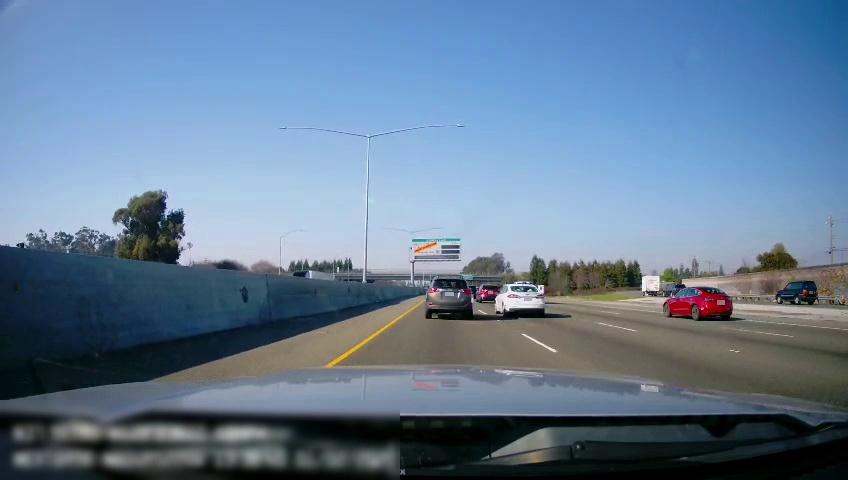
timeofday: Day
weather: Sunny
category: Drivable Space
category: Drivable Space
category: Vehicles | SUV
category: Vehicles | SUV
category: Vehicles | SUV
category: Vehicles | Car
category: Vehicles | Truck
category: Vehicles | Truck
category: Vehicles | SUV
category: Vehicles | Car
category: Vehicles | SUV
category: Vehicles | Truck
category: Lanes | Current Lane
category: Lanes | Current Lane
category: Lanes | Alternate Lane
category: Lanes | Alternate Lane
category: Lanes | Alternate Lane
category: Traffic | Signs
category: Traffic | Signs